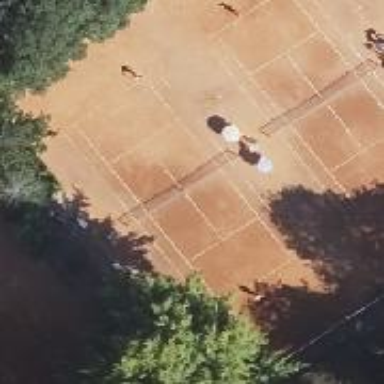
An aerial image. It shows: Tennis pitch with clay surface for leisure sports.